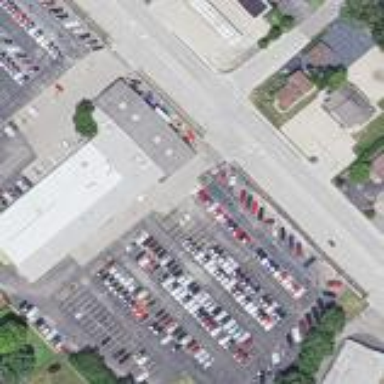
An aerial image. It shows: Car shop building.